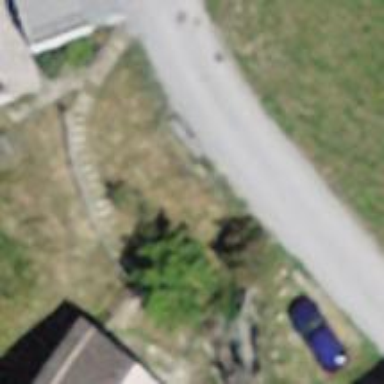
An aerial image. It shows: Set of steps on the road.